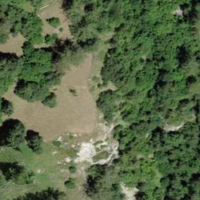
EUNIS habitat code: 23
Species observed at this site:
Capra ibex